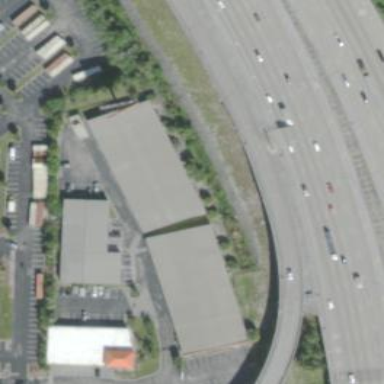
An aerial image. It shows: Warehouse.